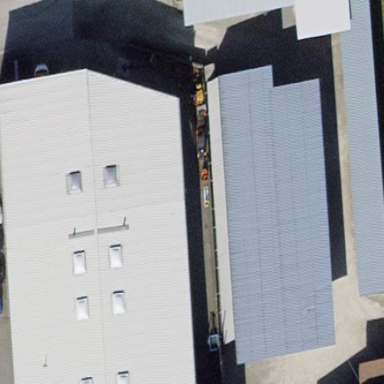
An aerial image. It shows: Industrial building.